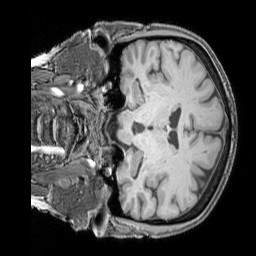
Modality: T1w
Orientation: coronal
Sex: female
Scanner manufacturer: siemens
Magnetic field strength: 3 T
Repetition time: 2.3 s
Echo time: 0.00226 s